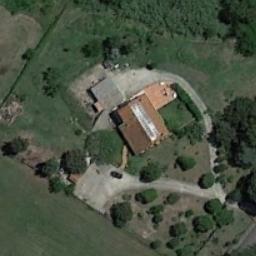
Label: sparse_residential